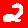
Digit: 2